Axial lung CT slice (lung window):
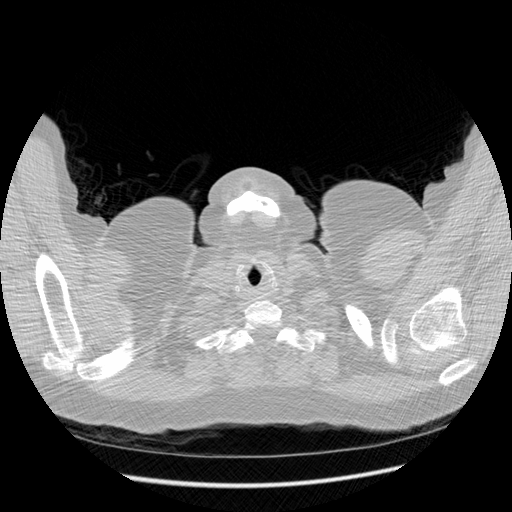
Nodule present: no